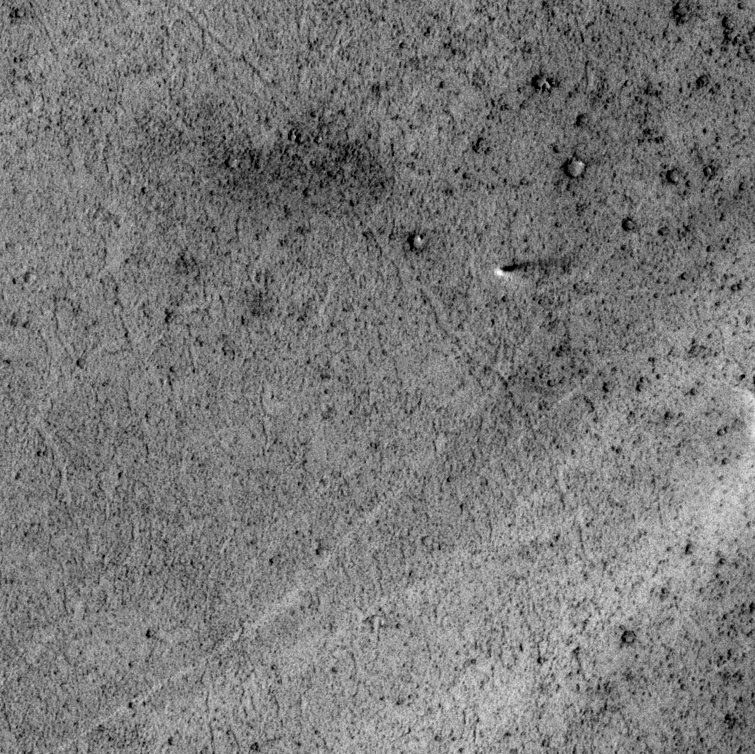
Label: dustdevil